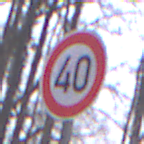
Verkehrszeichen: Geschwindigkeit40
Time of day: Midday
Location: Outdoor (Nature)
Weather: Overcast
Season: Autumn
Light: Natural